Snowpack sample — Buffalo Mountain, Silverthorne, Colorado, USA (2/22/26, 2:02 PM MST)
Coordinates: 39.622, -106.113
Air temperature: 33 °F
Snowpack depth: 63 cm
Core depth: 10 cm
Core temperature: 30.2 °F
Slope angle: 11°, slope face: 116°
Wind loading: low
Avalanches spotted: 0
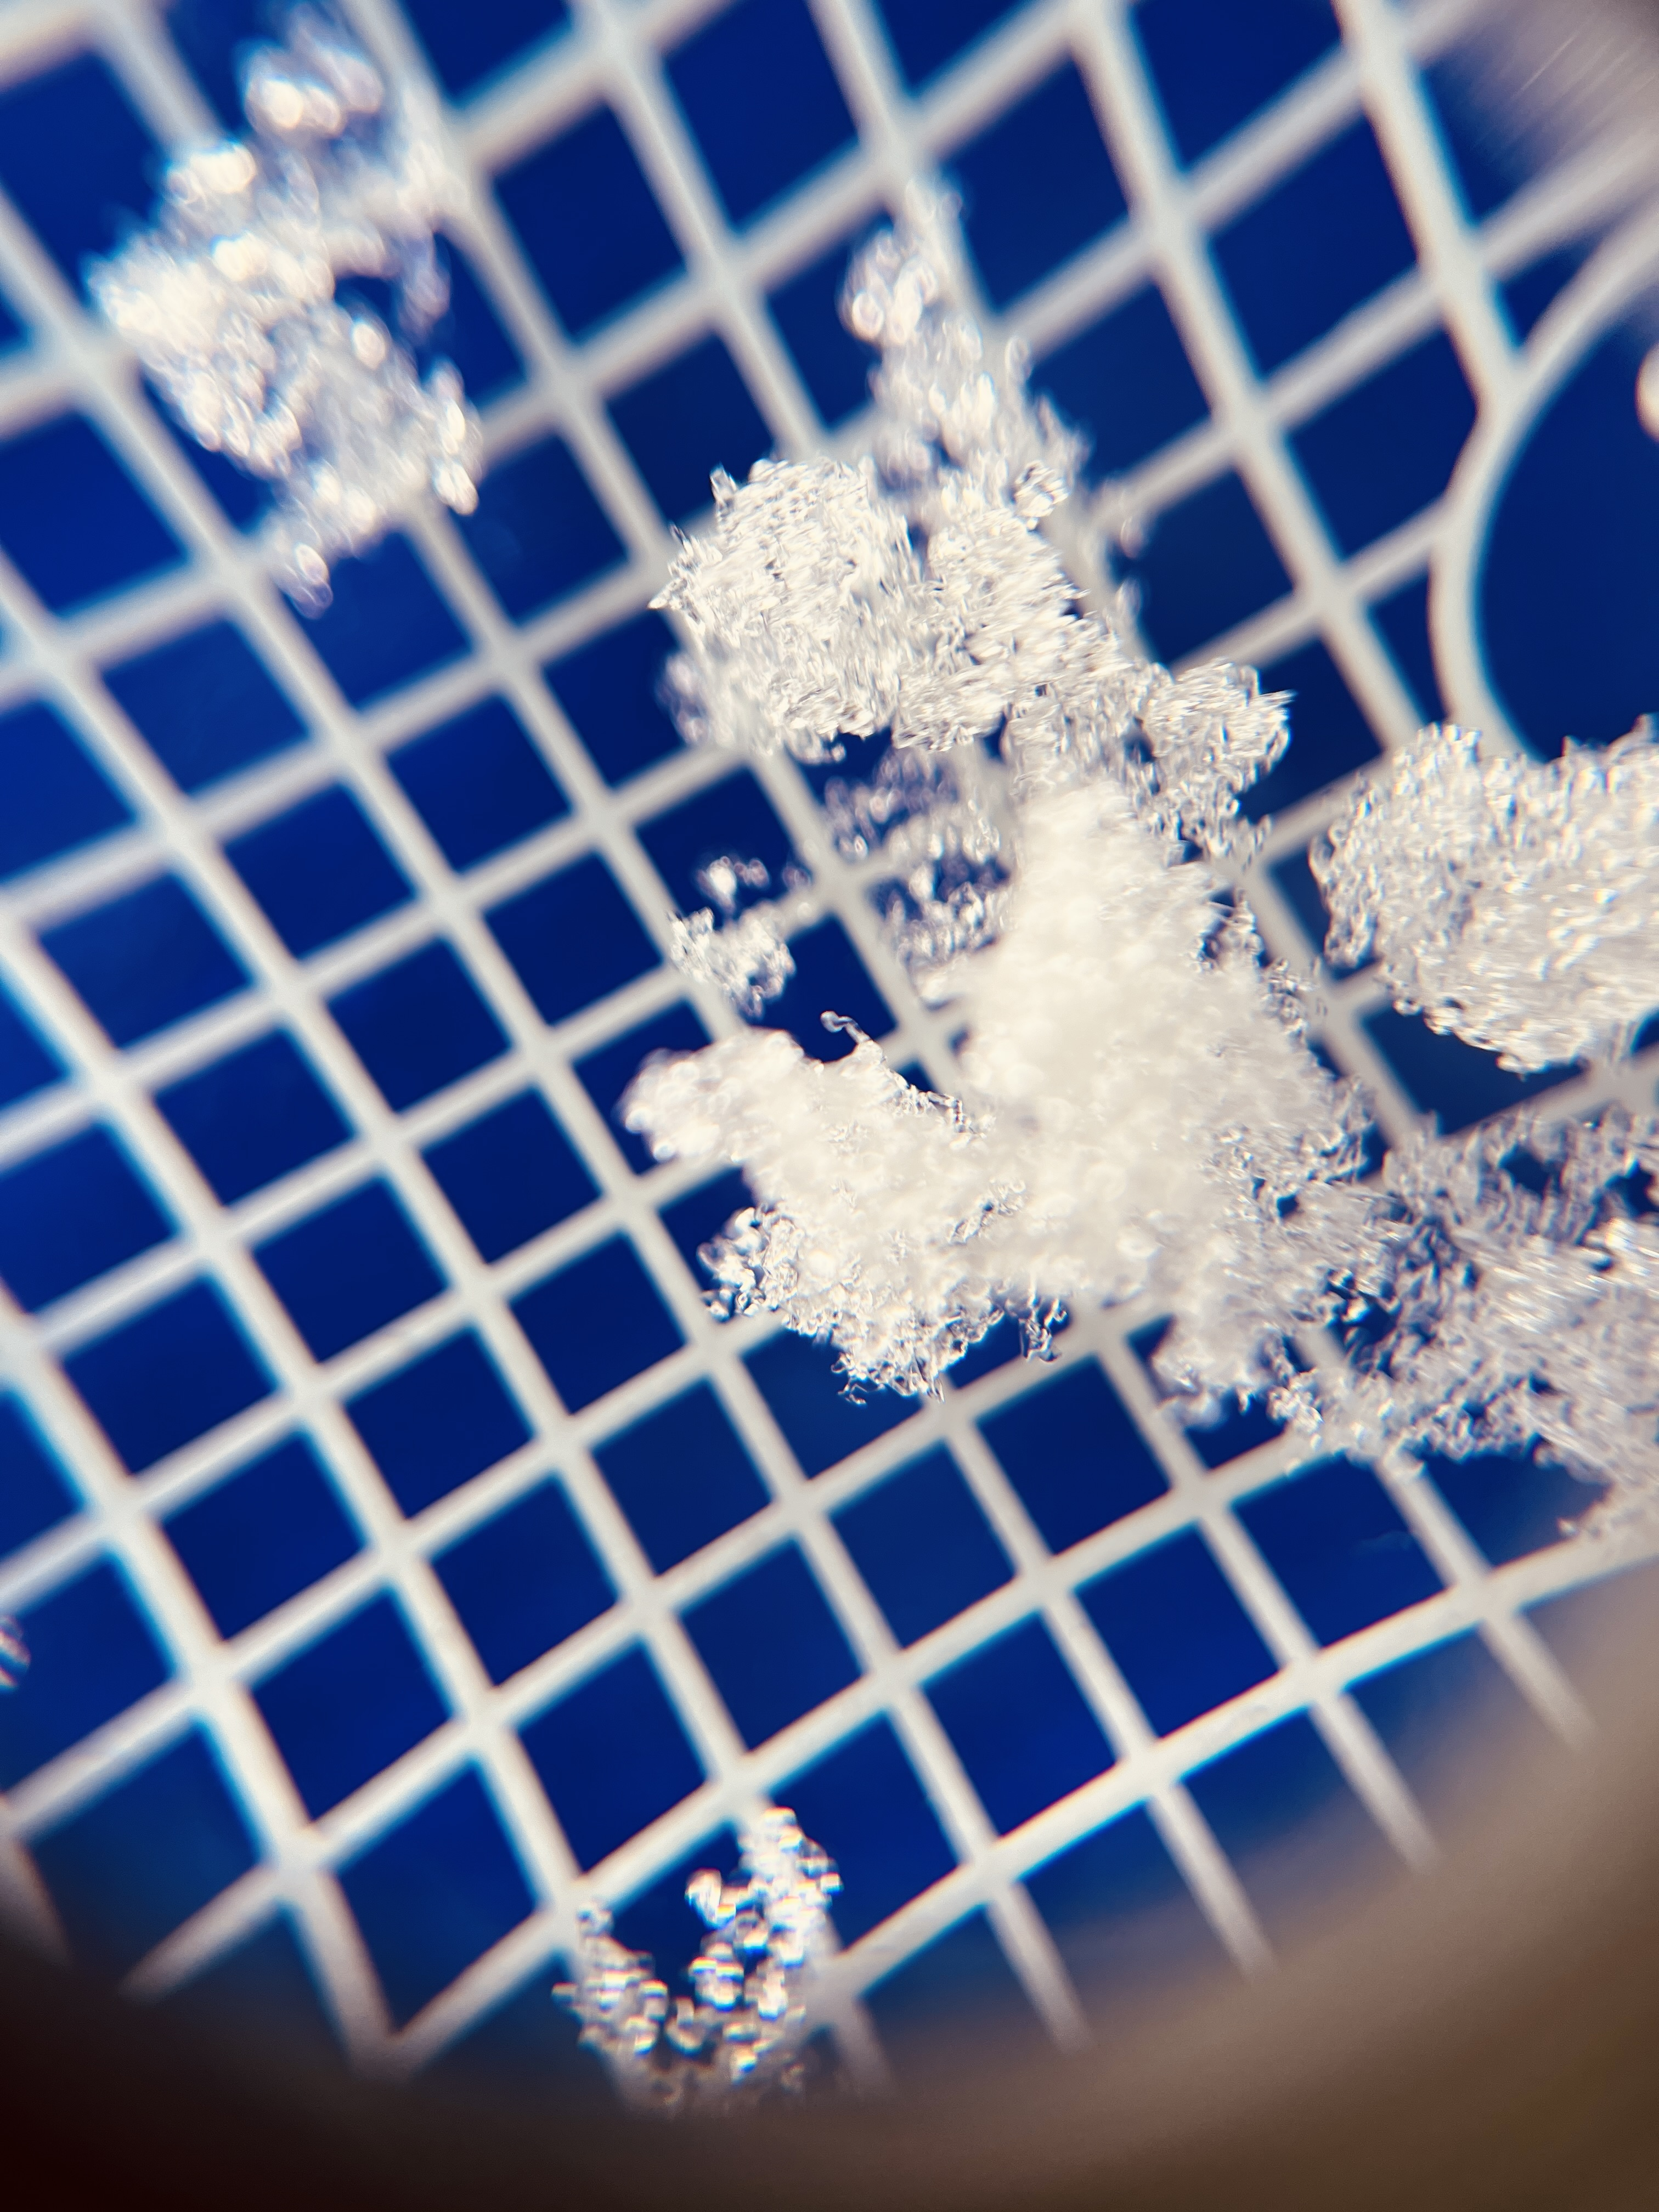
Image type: magnified_profile
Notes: In a firebreak similar to site 1, minimal wind loading with no spotted avalanches (not many faces in view though)